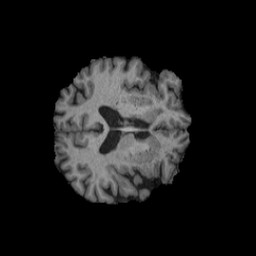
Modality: T1w
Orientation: axial
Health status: healthy